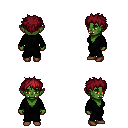
a pixel art fantasy rpg character, female body template, orc, green skin, gray robe, red pants, brunette bedhead hairstyle, brown shoes, four views (front, back, left, right), 2x2 character sprite sheet, small pixel art, hard edges, no anti-aliasing